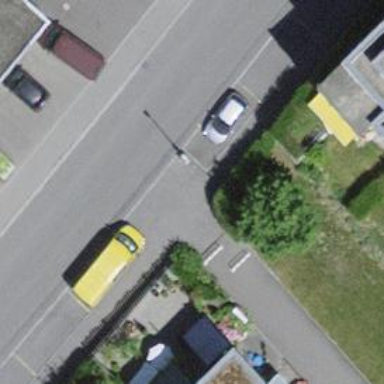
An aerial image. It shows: Bus stop with platform for public transport.